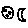
Label: moon